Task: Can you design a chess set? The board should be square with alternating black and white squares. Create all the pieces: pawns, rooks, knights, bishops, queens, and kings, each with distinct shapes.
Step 2767:
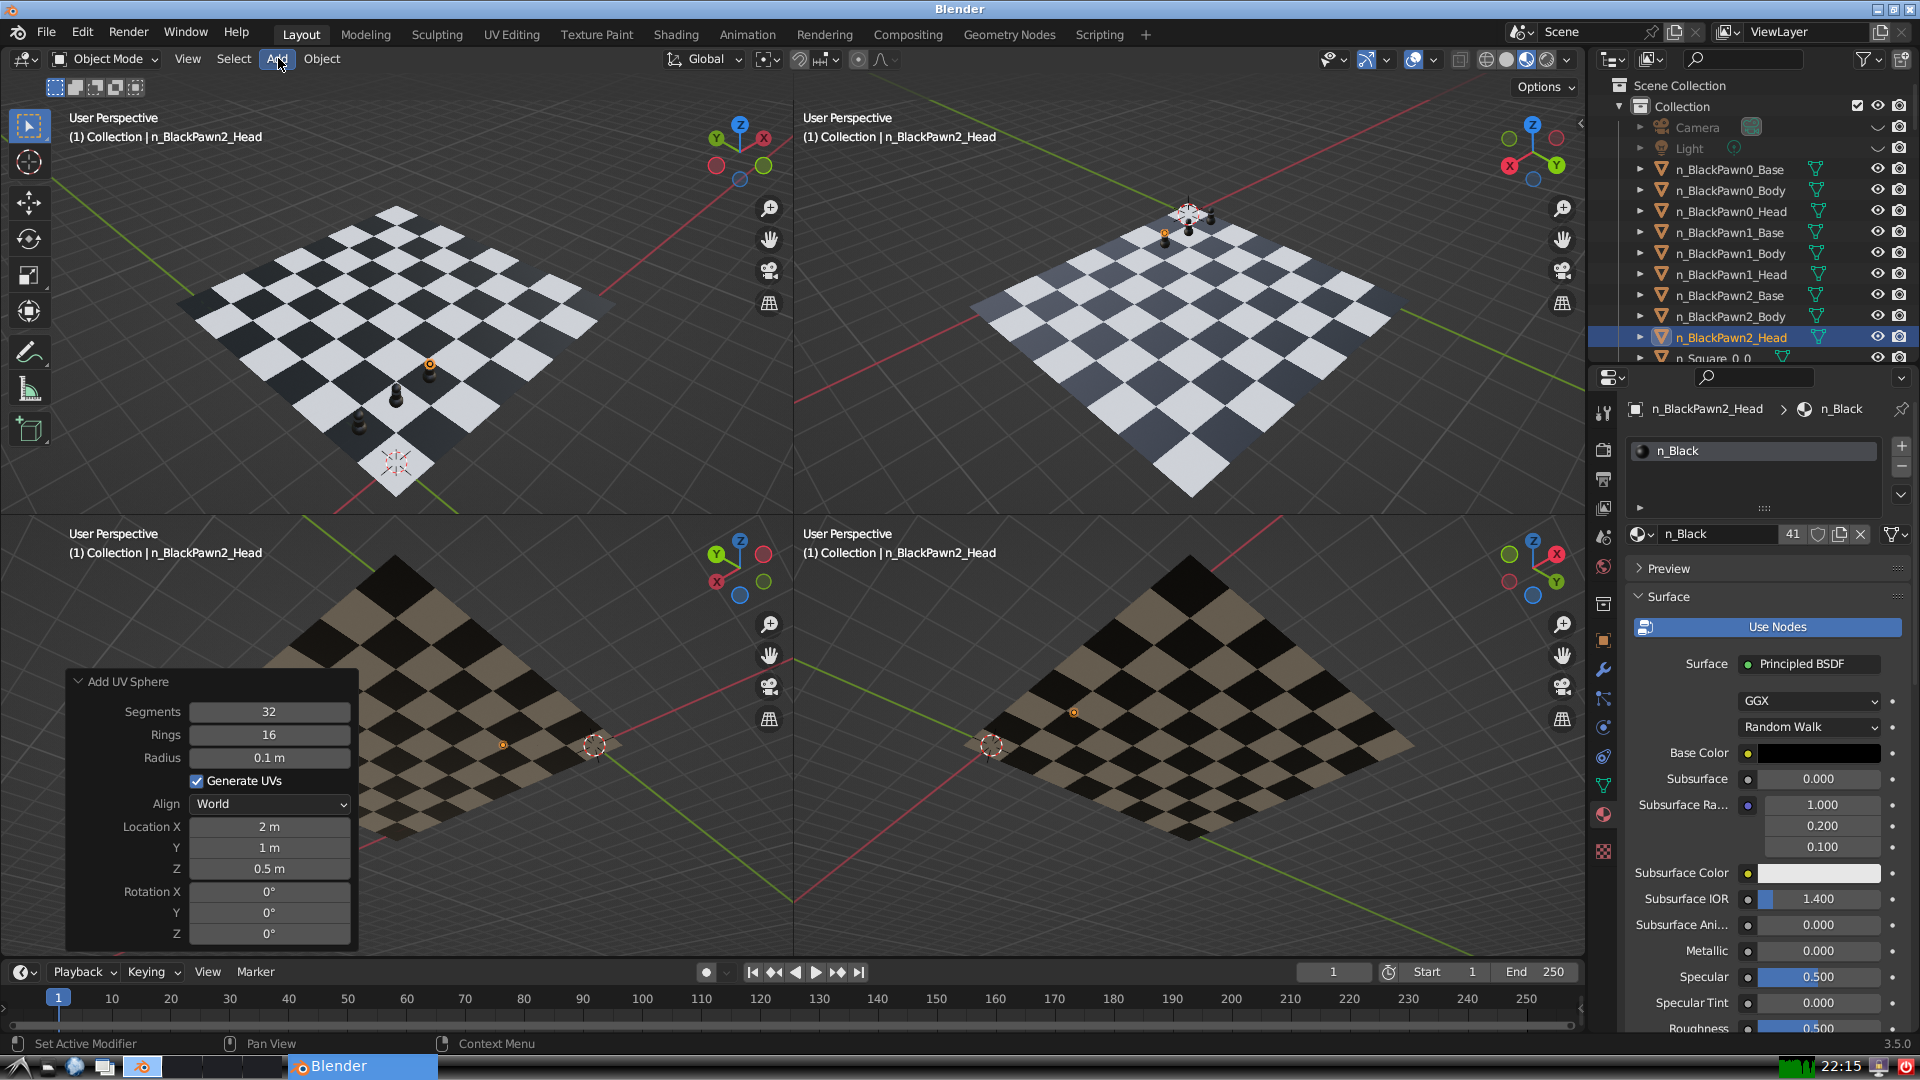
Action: click: no